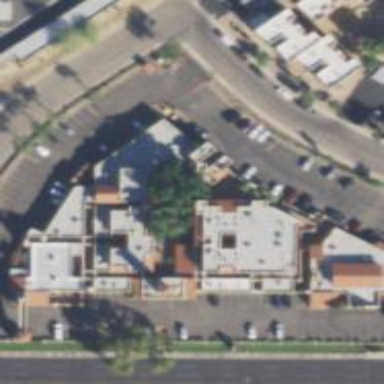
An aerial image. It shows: Clinic providing healthcare services.